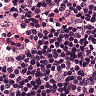
Metastatic tissue present: no